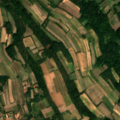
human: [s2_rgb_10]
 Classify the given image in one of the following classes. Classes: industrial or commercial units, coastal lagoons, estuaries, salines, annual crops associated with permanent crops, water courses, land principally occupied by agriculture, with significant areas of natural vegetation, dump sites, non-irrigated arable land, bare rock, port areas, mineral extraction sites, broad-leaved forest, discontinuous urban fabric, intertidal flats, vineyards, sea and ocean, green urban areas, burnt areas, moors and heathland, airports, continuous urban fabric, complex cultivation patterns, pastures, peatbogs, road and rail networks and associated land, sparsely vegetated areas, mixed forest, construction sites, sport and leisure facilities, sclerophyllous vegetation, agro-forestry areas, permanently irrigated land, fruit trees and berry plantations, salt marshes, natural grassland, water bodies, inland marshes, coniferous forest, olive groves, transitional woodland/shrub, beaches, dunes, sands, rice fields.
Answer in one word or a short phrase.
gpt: discontinuous urban fabric, complex cultivation patterns, land principally occupied by agriculture, with significant areas of natural vegetation, broad-leaved forest